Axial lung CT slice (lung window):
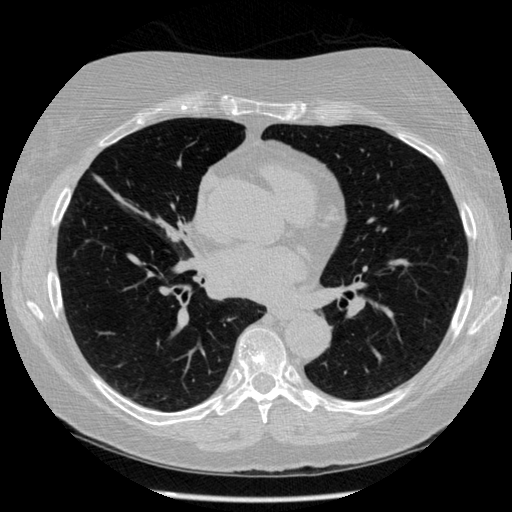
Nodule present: no